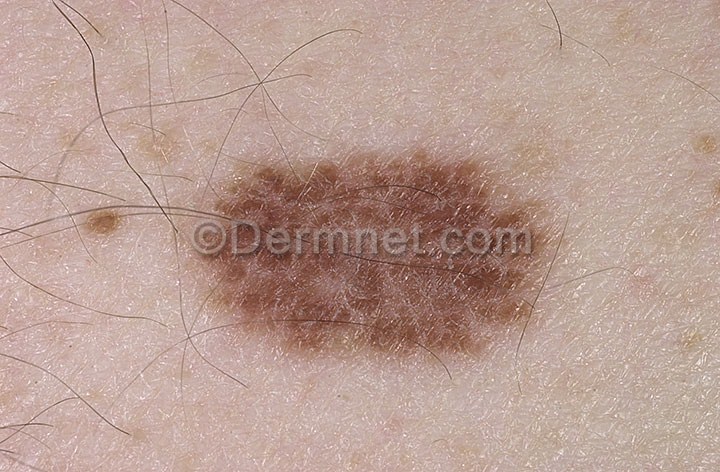
Disease: Melanoma Skin Cancer Nevi and Moles